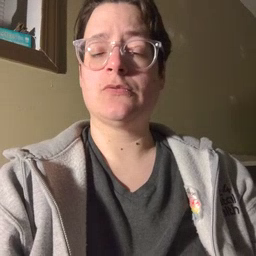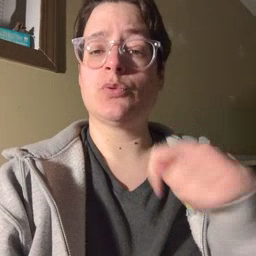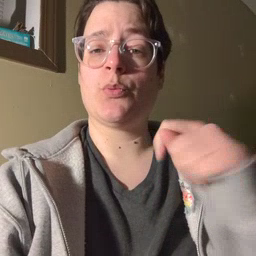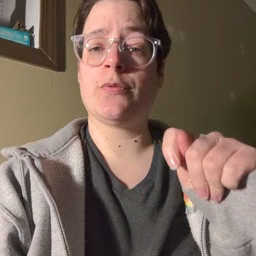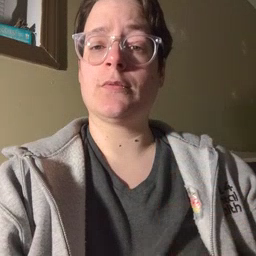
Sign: toy